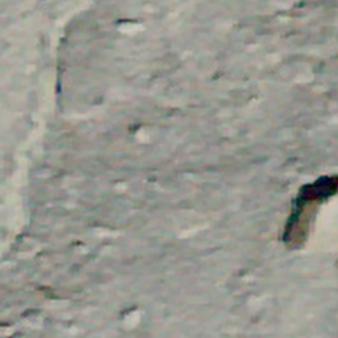
Label: other